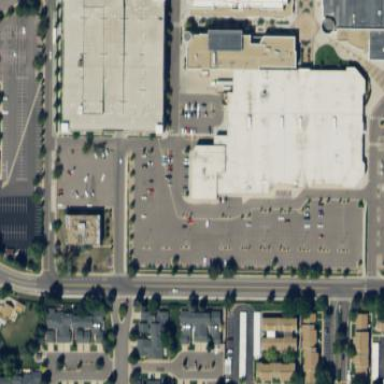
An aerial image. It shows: Retail building.